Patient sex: F
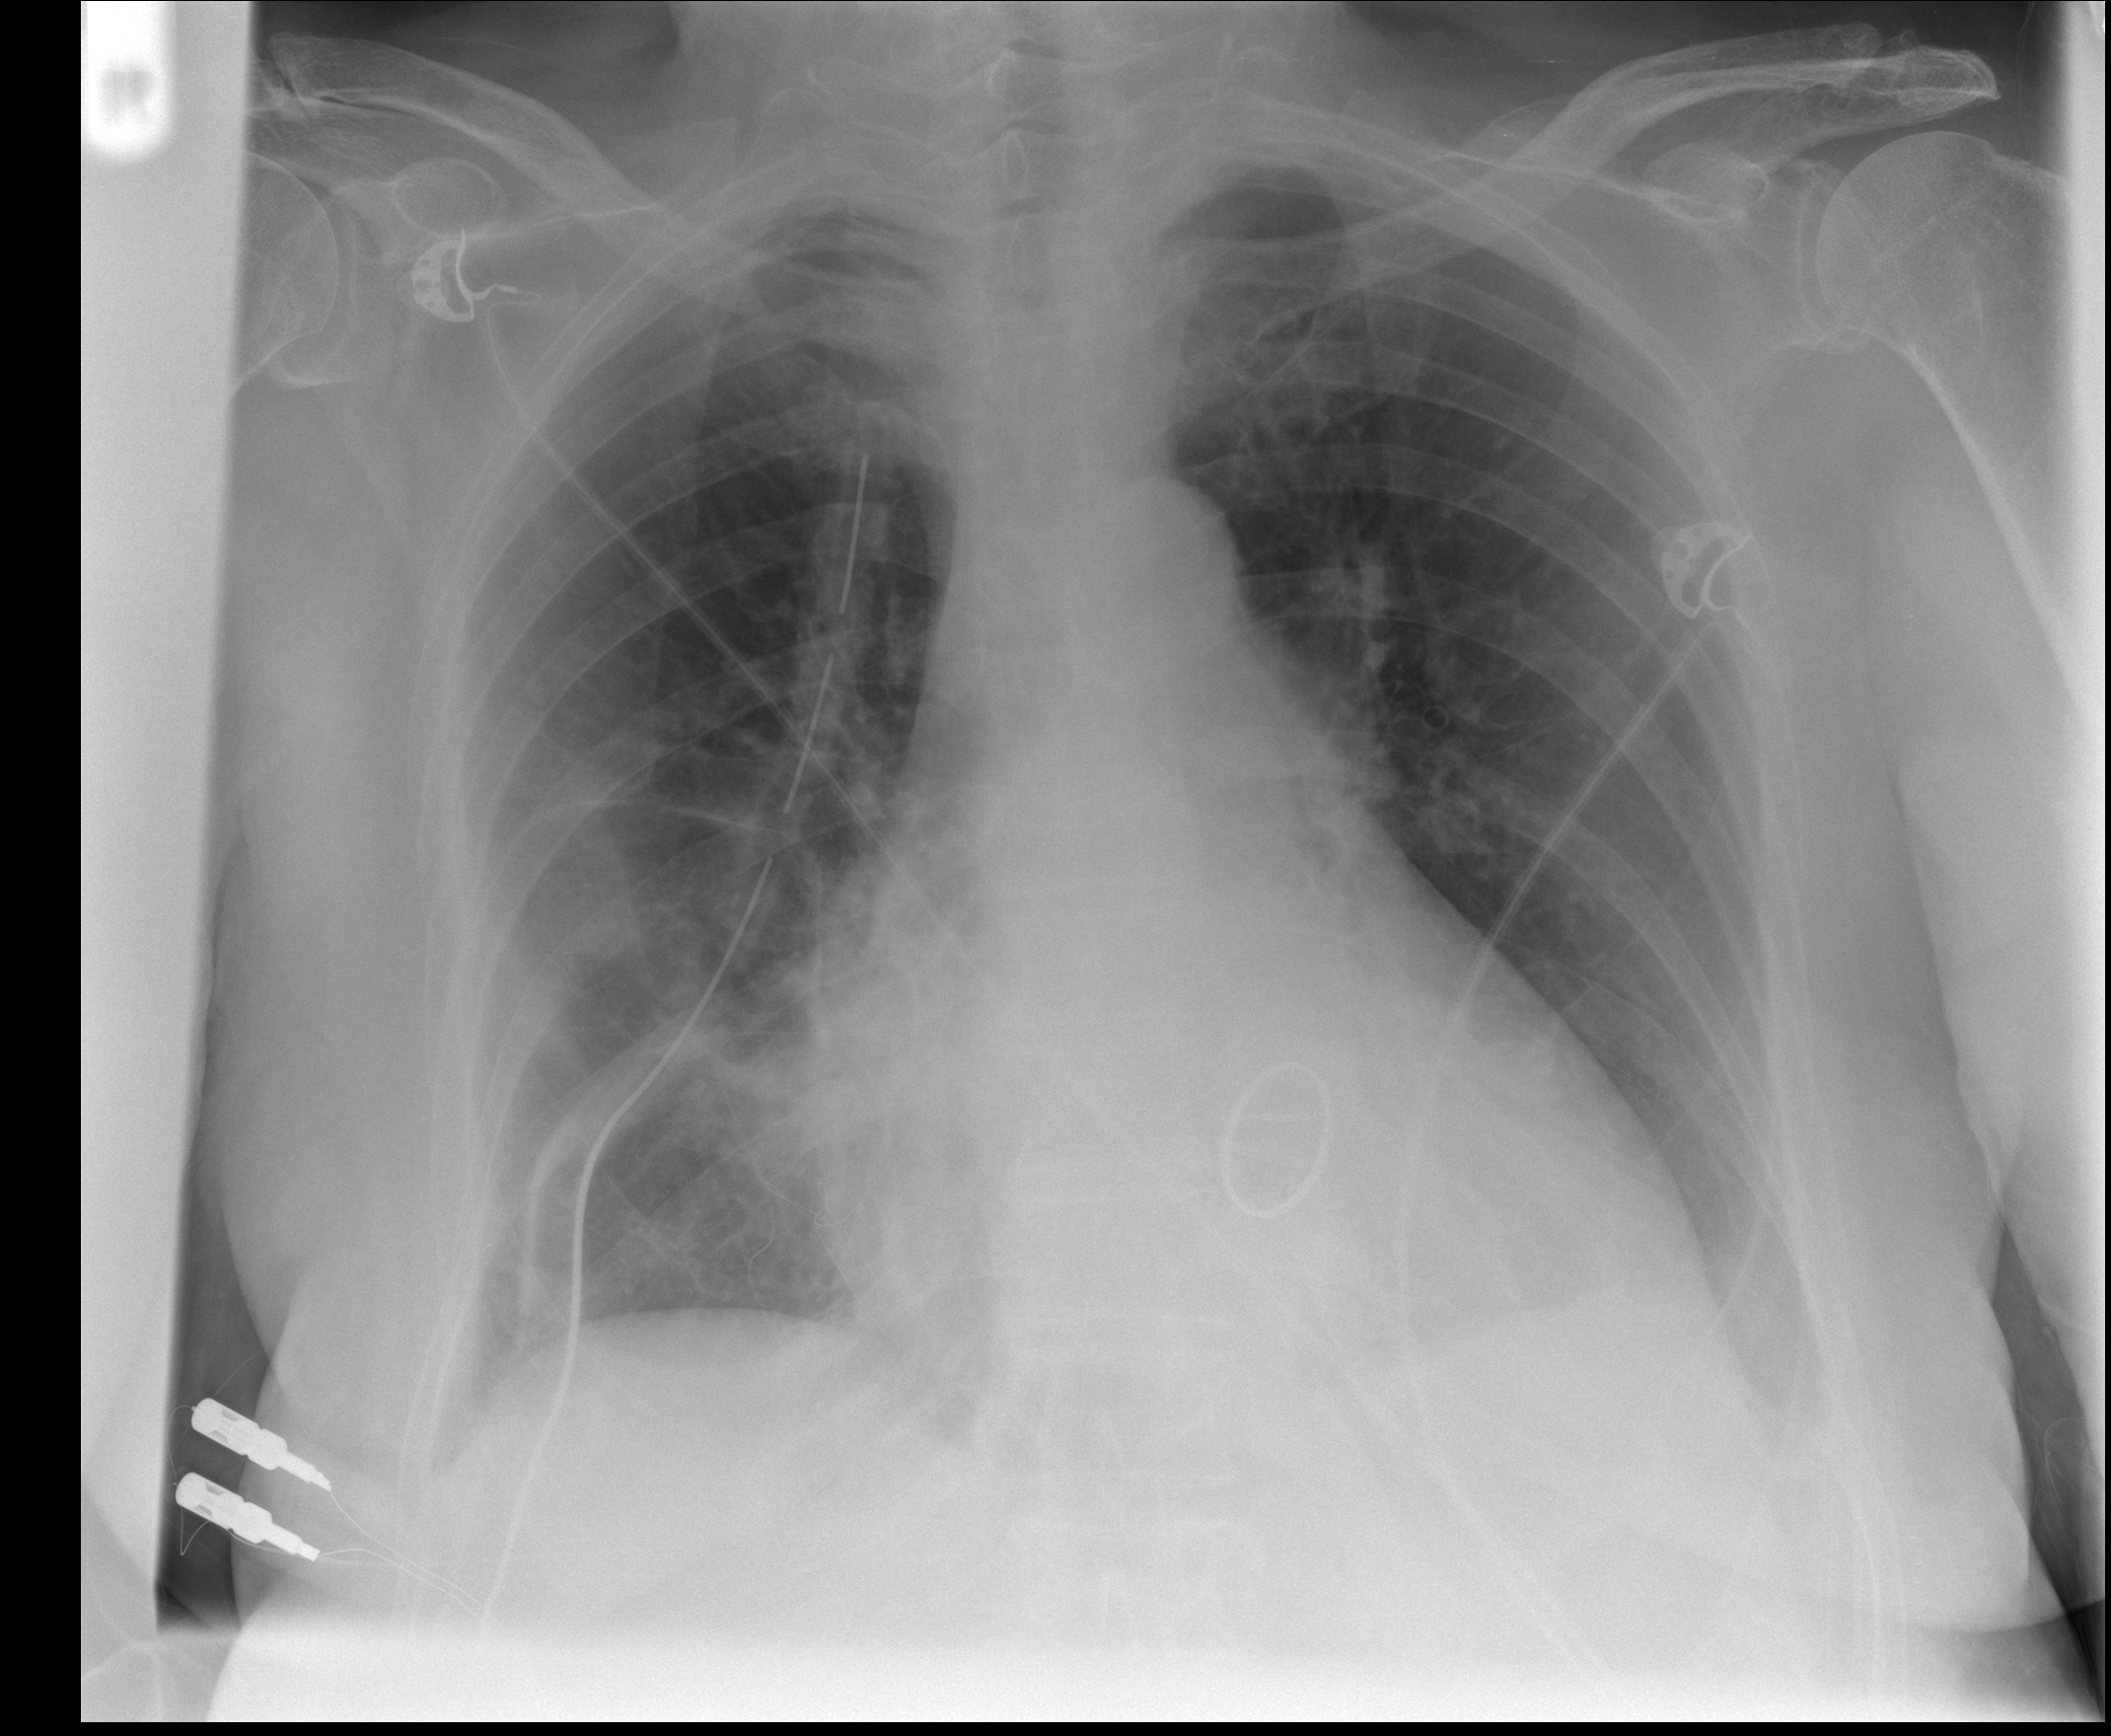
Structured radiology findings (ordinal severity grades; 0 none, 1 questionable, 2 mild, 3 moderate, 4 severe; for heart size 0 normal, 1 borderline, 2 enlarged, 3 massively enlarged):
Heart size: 2
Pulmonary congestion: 2
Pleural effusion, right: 0
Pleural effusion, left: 2
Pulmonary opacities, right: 2
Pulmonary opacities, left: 1
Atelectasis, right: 2
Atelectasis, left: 1